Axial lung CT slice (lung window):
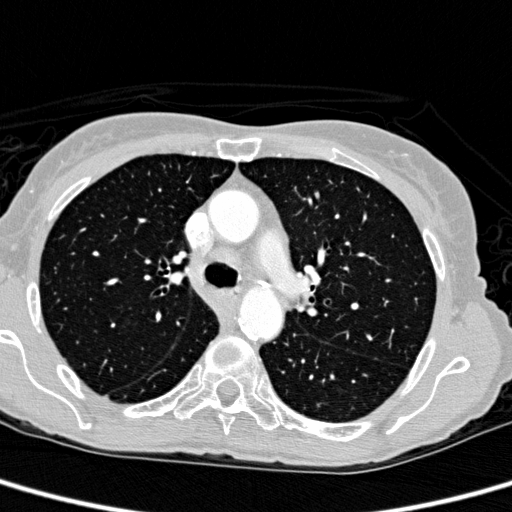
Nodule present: no